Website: home-depot
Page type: cart
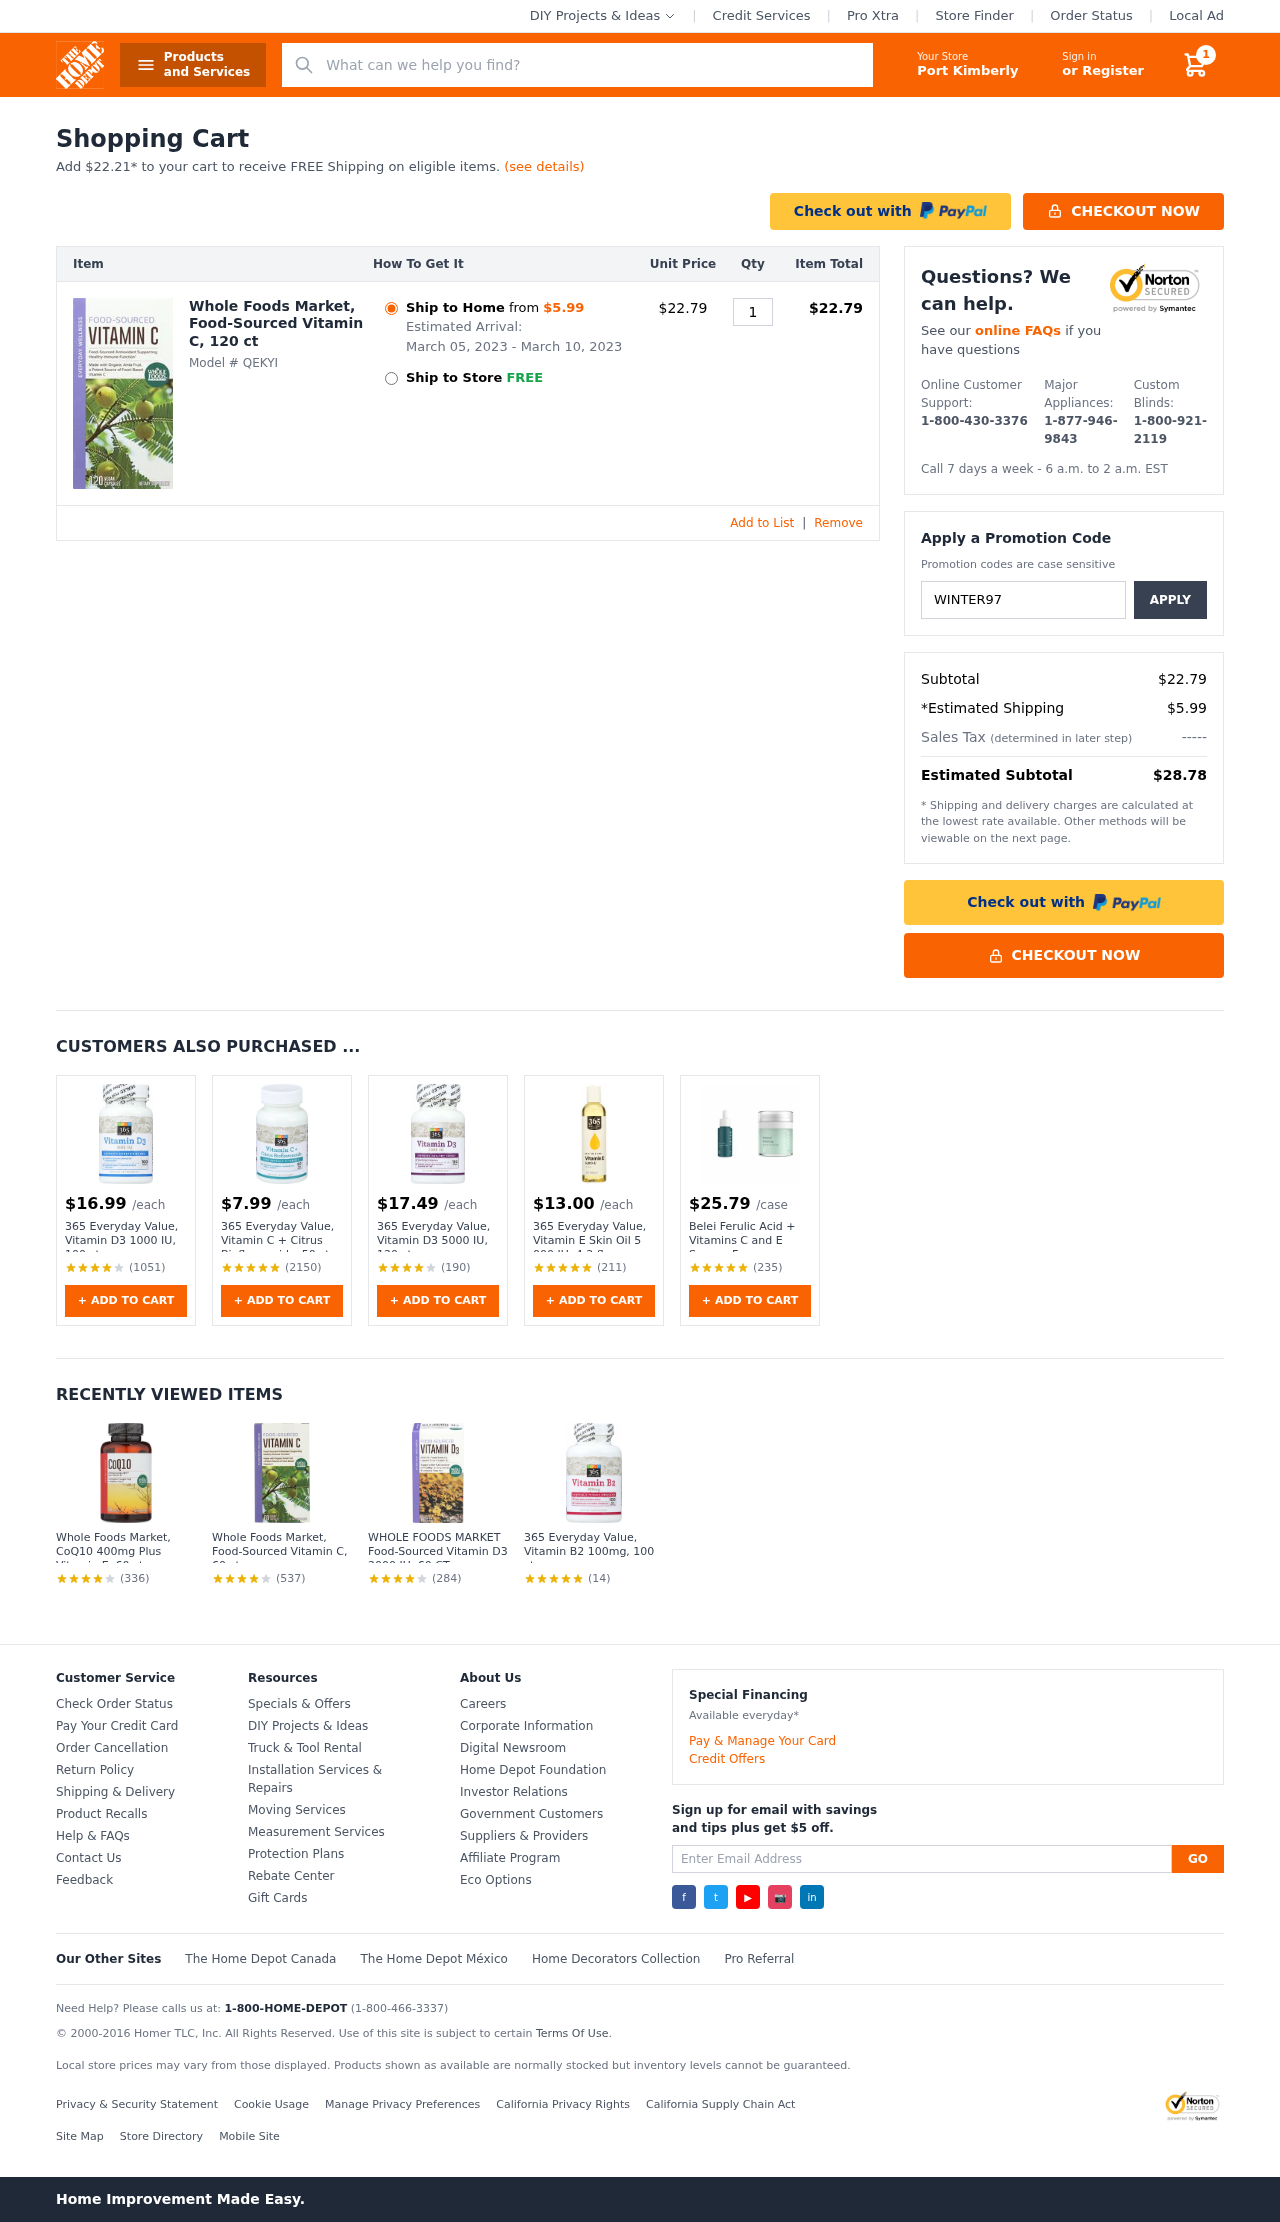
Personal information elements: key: PII_CITY
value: Port Kimberly
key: PII_PROMO_CODE
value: WINTER97
Product elements: key: PRODUCT1_NAME
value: Whole Foods Market, Food-Sourced Vitamin C, 120 ct
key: PRODUCT1_PRICE
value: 22.79
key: PRODUCT1_QUANTITY
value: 1
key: PRODUCT2_PRICE
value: $16.99
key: PRODUCT2_NAME
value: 365 Everyday Value, Vitamin D3 1000 IU, 100 ct
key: PRODUCT2_NUM_RATINGS
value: (1051)
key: PRODUCT3_PRICE
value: $7.99
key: PRODUCT3_NAME
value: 365 Everyday Value, Vitamin C + Citrus Bioflavonoids, 50 ct
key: PRODUCT3_NUM_RATINGS
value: (2150)
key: PRODUCT4_PRICE
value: $17.49
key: PRODUCT4_NAME
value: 365 Everyday Value, Vitamin D3 5000 IU, 120 ct
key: PRODUCT4_NUM_RATINGS
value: (190)
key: PRODUCT5_PRICE
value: $13.00
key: PRODUCT5_NAME
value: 365 Everyday Value, Vitamin E Skin Oil 5 000 IU, 4.2 fl oz
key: PRODUCT5_NUM_RATINGS
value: (211)
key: PRODUCT6_PRICE
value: $25.79
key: PRODUCT6_NAME
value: Belei Ferulic Acid + Vitamins C and E Serum, Fragrance Free, Paraben Free, 1 Fluid Ounce (30 mL) & R
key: PRODUCT6_NUM_RATINGS
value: (235)
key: PRODUCT7_NAME
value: Whole Foods Market, CoQ10 400mg Plus Vitamin E, 60 ct
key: PRODUCT7_NUM_RATINGS
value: (336)
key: PRODUCT8_NAME
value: Whole Foods Market, Food-Sourced Vitamin C, 60 ct
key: PRODUCT8_NUM_RATINGS
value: (537)
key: PRODUCT9_NAME
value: WHOLE FOODS MARKET Food-Sourced Vitamin D3 2000 IU, 60 CT
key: PRODUCT9_NUM_RATINGS
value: (284)
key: PRODUCT10_NAME
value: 365 Everyday Value, Vitamin B2 100mg, 100 ct
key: PRODUCT10_NUM_RATINGS
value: (14)
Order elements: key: ORDER_NUM_ITEMS
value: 1
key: AMOUNT_TO_FREE_SHIPPING
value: $22.21
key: ORDER_SHIPPING_DATE
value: March 05, 2023
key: ORDER_DELIVERY_DATE
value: March 10, 2023
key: ORDER_ITEM_TOTAL
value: $22.79
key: ORDER_SUBTOTAL
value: $22.79
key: ORDER_SHIPPING_COST
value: $5.99
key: ORDER_TOTAL
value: $28.78
Search elements: key: HEADER_SEARCH
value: What can we help you find?